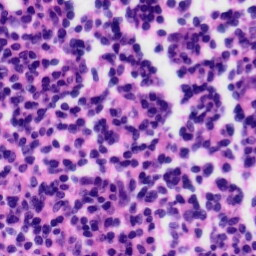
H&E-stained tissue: Tonsil